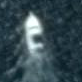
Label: Civil_yacht